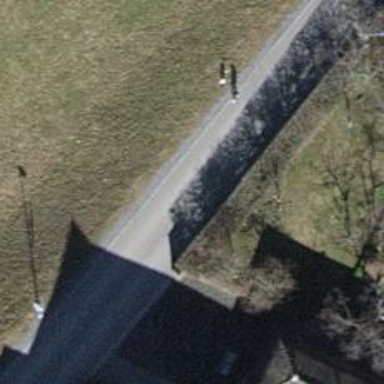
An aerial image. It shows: Smooth asphalt road in residential area.